Question: I'm developing a web application with laravel 4.2 (PHP 5.4.25) as backend framework.
When I run my index page from IDE, it returns me the first view that I expected, but when I call it from the browser it shows me this error:
'''
substr() expects parameter 1 to be string, object given
'''
This is a screen of the error

This is my route files:
'''
<?php
// Route to home page
Route::get('/', array('as' => 'home', function () {
Log::debug('**** Load home page view');
if ( Auth::check() ) {
return View::make('dashboard');
} else {
return View::make('login');
}
}));
'''
I've extract the contents of public folder of laravel inside the root, and after I've updated the path of the start files. However the index file if is run inside the IDE (PHPStorm) works fine and return me the login view.
Login view:
'''
<!doctype html>
<html lang="en">
<head>
<meta charset="UTF-8">
<title>Login</title>
</head>
<body>
</body>
</html>
'''
Dashboard view:
'''
<!doctype html>
<html lang="en">
<head>
<meta charset="UTF-8">
<title>Dashboard</title>
</head>
<body>
</body>
</html>
'''
What I'm wrong?
---
The problem is in the 'app/config/session.php' file, I changed that file with the orginal laravel file and all works fine.
Here my wrong config session file:
'''
<?php
return array(
/*
|--------------------------------------------------------------------------
| Default Session Driver
|--------------------------------------------------------------------------
|
| This option controls the default session "driver" that will be used on
| requests. By default, we will use the lightweight native driver but
| you may specify any of the other wonderful drivers provided here.
|
| Supported: "file", "cookie", "database", "apc",
| "memcached", "redis", "array"
|
*/
'driver' => 'database',
/*
|--------------------------------------------------------------------------
| Session Lifetime
|--------------------------------------------------------------------------
|
| Here you may specify the number of minutes that you wish the session
| to be allowed to remain idle before it expires. If you want them
| to immediately expire on the browser closing, set that option.
|
*/
'lifetime' => 120,
'expire_on_close' => false,
/*
|--------------------------------------------------------------------------
| Session File Location
|--------------------------------------------------------------------------
|
| When using the native session driver, we need a location where session
| files may be stored. A default has been set for you but a different
| location may be specified. This is only needed for file sessions.
|
*/
'files' => storage_path().'/sessions',
/*
|--------------------------------------------------------------------------
| Session Database Connection
|--------------------------------------------------------------------------
|
| When using the "database" or "redis" session drivers, you may specify a
| connection that should be used to manage these sessions. This should
| correspond to a connection in your database configuration options.
|
*/
'connection' => DB::connection('mysql'),
/*
|--------------------------------------------------------------------------
| Session Database Table
|--------------------------------------------------------------------------
|
| When using the "database" session driver, you may specify the table we
| should use to manage the sessions. Of course, a sensible default is
| provided for you; however, you are free to change this as needed.
|
*/
'table' => 'sessions',
/*
|--------------------------------------------------------------------------
| Session Sweeping Lottery
|--------------------------------------------------------------------------
|
| Some session drivers must manually sweep their storage location to get
| rid of old sessions from storage. Here are the chances that it will
| happen on a given request. By default, the odds are 2 out of 100.
|
*/
'lottery' => array(2, 100),
/*
|--------------------------------------------------------------------------
| Session Cookie Name
|--------------------------------------------------------------------------
|
| Here you may change the name of the cookie used to identify a session
| instance by ID. The name specified here will get used every time a
| new session cookie is created by the framework for every driver.
|
*/
'cookie' => 'laravel_session',
/*
|--------------------------------------------------------------------------
| Session Cookie Path
|--------------------------------------------------------------------------
|
| The session cookie path determines the path for which the cookie will
| be regarded as available. Typically, this will be the root path of
| your application but you are free to change this when necessary.
|
*/
'path' => '/',
/*
|--------------------------------------------------------------------------
| Session Cookie Domain
|--------------------------------------------------------------------------
|
| Here you may change the domain of the cookie used to identify a session
| in your application. This will determine which domains the cookie is
| available to in your application. A sensible default has been set.
|
*/
'domain' => null,
/*
|--------------------------------------------------------------------------
| HTTPS Only Cookies
|--------------------------------------------------------------------------
|
| By setting this option to true, session cookies will only be sent back
| to the server if the browser has a HTTPS connection. This will keep
| the cookie from being sent to you if it can not be done securely.
|
*/
'secure' => false,
);
'''
---
Thanks
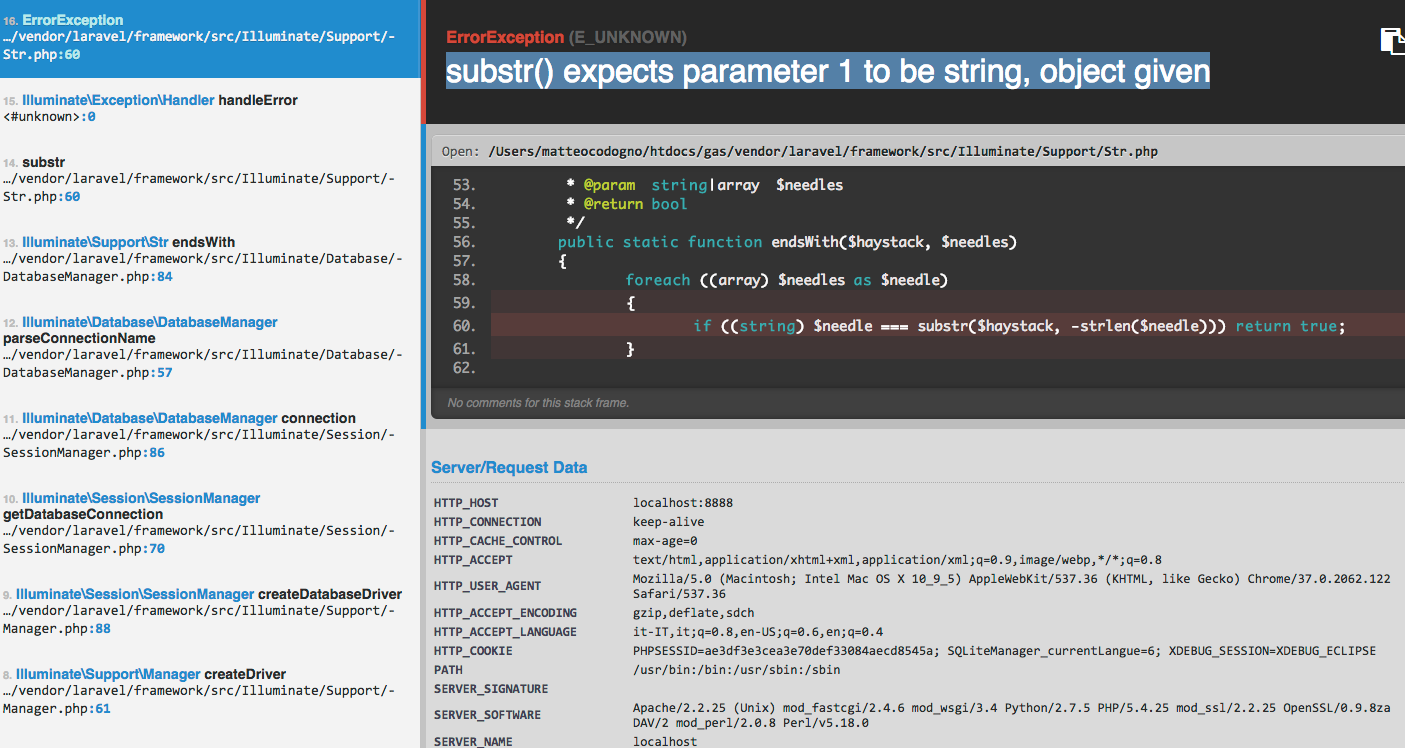
Answer: The problem was in the 'app/config/session.php'.
I've replaced ''connection' => DB::connection('mysql'),' with ''connection' => null,' and all works fine.